Question: I'm using jQuery hover function to hover over the 'box-empty' class. On the hover, it replaces the 'box-empty' to 'box-full'.
1. On hover over a block, how can I hover over all previous blocks too?
2. When clicking on the block, how can I add the class box-full to all previous blocks?
Sorry, I forgot to mention that I need to include the block which has been clicked/hover also (not only the previous ones).

Here's my code:
'''
<div class="wrap">
<span class="box box-empty"></span>
<span class="box box-empty"></span>
<span class="box box-empty"></span>
<span class="box box-empty"></span>
</div>
'''
'''
$('.box-empty').hover(function () {
$(this).addClass('box-full');
$(this).removeClass('box-empty');
}, function () {
$(this).addClass('box-empty');
$(this).removeClass('box-full');
});
'''
<URL>
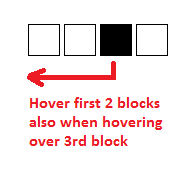
Answer: You need to use 'prevAll()'. You will also need 'addBack()' to include the element currently being hovered over. Try this:
'''
$('.box-empty').hover(function () {
$(this).prevAll().addBack().toggleClass('box-full box-empty');
});
'''
<URL>
Note I also simplified your code by using 'toggleClass', which means the same function can run on 'mouseenter' and 'mouseleave' within the 'hover'.